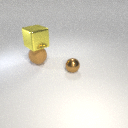
small brown metal sphere to the right of large brown rubber sphere